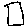
Label: square